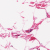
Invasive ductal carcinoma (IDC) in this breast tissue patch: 0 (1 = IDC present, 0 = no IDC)